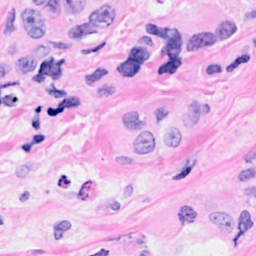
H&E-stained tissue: Breast